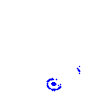
Particle: electron